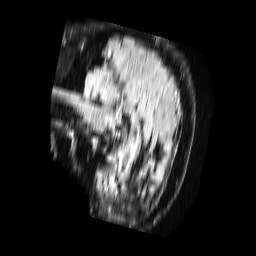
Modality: FLAIR
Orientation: sagittal
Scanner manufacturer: philips
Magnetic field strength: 1.5 T
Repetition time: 6 s
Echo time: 0.09885 s